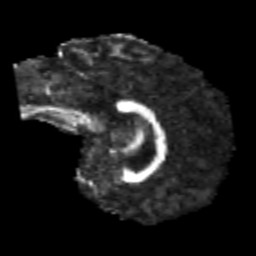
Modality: FA
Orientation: sagittal
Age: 47
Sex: male
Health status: healthy
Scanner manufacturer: philips
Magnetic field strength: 3 T
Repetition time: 4.031 s
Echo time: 0.08907 s